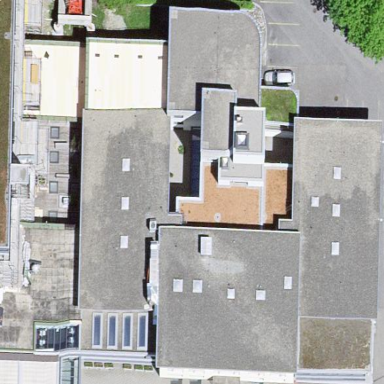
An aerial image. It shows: Hospital building.